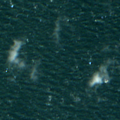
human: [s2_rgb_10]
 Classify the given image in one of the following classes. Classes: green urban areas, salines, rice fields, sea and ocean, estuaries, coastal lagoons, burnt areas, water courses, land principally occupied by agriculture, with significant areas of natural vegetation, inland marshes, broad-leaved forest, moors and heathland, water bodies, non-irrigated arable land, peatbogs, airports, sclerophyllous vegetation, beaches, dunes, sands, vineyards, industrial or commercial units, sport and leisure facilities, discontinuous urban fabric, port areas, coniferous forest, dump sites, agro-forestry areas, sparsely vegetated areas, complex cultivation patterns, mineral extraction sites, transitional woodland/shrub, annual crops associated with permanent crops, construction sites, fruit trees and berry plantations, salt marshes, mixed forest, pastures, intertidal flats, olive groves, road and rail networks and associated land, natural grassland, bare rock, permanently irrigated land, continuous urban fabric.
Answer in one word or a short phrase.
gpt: sea and ocean